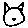
Label: cat